Question: Find the area of the quadrilateral in the figure, where the side length of the square border is 10 and the vertices of the quadrilateral are all on points that are integer multiples of 0.5. The result is rounded to one decimal place
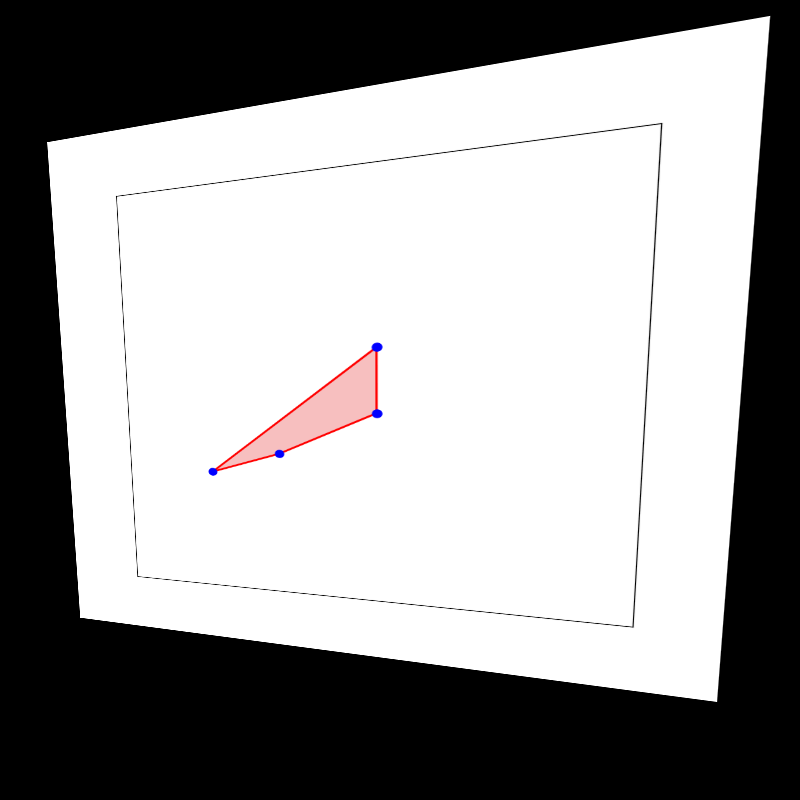
Answer: 2.9